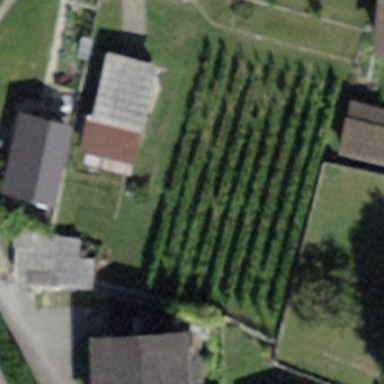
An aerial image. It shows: Vineyard with grape crops.